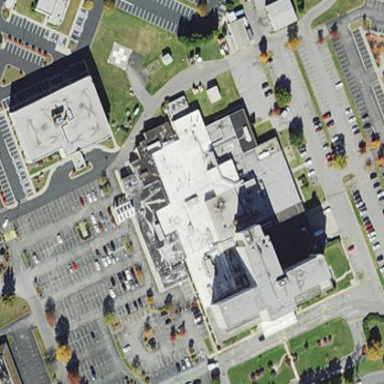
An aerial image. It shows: Healthcare facility identified as hospital.